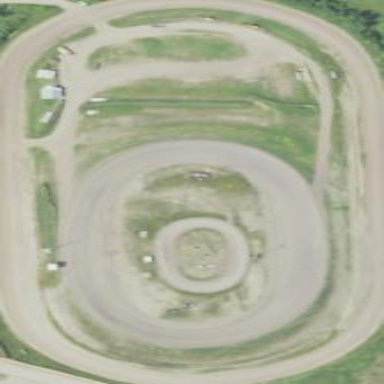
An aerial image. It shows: Dirt raceway for motor sports.